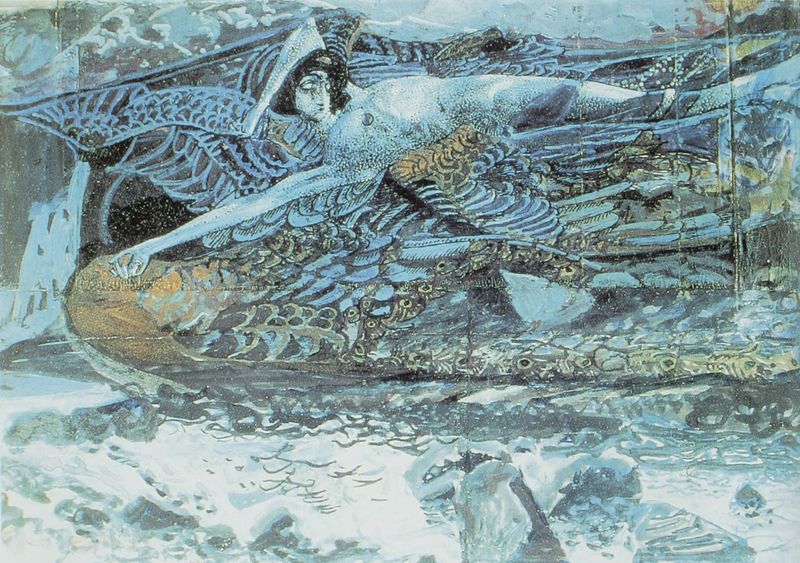
Titel: Der gefallene Dämon
Künstler: Michail Alexandrowitsch Wrubel
Standort: Moskau
Institution: Puschkin-Museum für bildende Künste
Schlagwörter: akt, blau, dunkel, felsen, flügel, gemälde, gott, hand, himmel, kopf, körper, mann, meer, nackt, schatten, vogel, wasser, weiß, aquarell, fluss, gelb, grün, landschaft, ocker, see, teich, braun, brust, finger, frau, grau, haar, hell, holz, hut, kreide, licht, mund, nase, schwarz, türkis, zeichnung, eis, schnee, tier, beige, malerei, muster, symbolismus, wand, arm, arme, augen, blicke, federn, gesicht, mensch, stein, steine, tod, tot, trauer, hände, erde, kalt, spiegelung, gewässer, boden, land, gold, haare, boot, schuppen, engel, brüste, gischt, japan, welle, wellen, liegen, schlafen, schlafend, schwan, venedig, russland, abstrakt, formen, lila, winter, sturm, woge, jugendstil, ernst, verzierung, erotik, liegend, max ernst, surrealismus, antike, kiesel, schwimmen, leblos, traum, liegende, druck, nixe, bläulich, helm, pfau, mosaik, allegorie, fisch, beerdigung, leib, sterben, götter, griechisch, mythos, nymphe, fabelwesen, meerjungfrau, frost, muscheln, sirene, träumen, mystik, netz, fische, unterwasser, flossen, monster, verzerrt, hai, titten, ertrinken, ertrunken, leda, trance, leda mit dem schwan, wrubel, gräten, meerungeheuer, wasser blau weiß, greten, rückenschwimmen